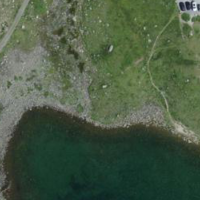
EUNIS habitat code: 31
Species observed at this site:
Eriophorum scheuchzeri
Rhododendron ferrugineum
Sibbaldia procumbens
Gentiana bavarica